Interaction volume radius: 5 \u00c5
Interaction volume height: 15 \u00c5
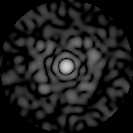
Disorder parameter: 0.8849